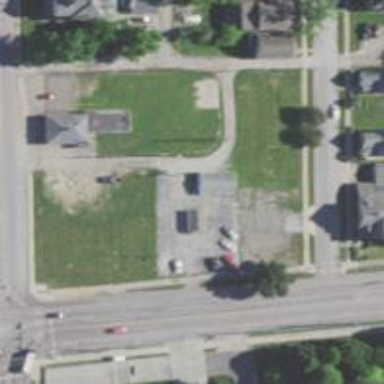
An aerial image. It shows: Alley classified as service road.